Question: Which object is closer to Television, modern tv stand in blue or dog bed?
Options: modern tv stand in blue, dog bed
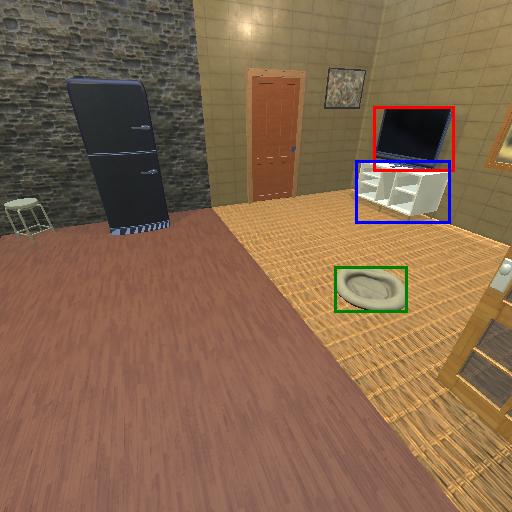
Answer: modern tv stand in blue